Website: lowes
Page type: billing-address
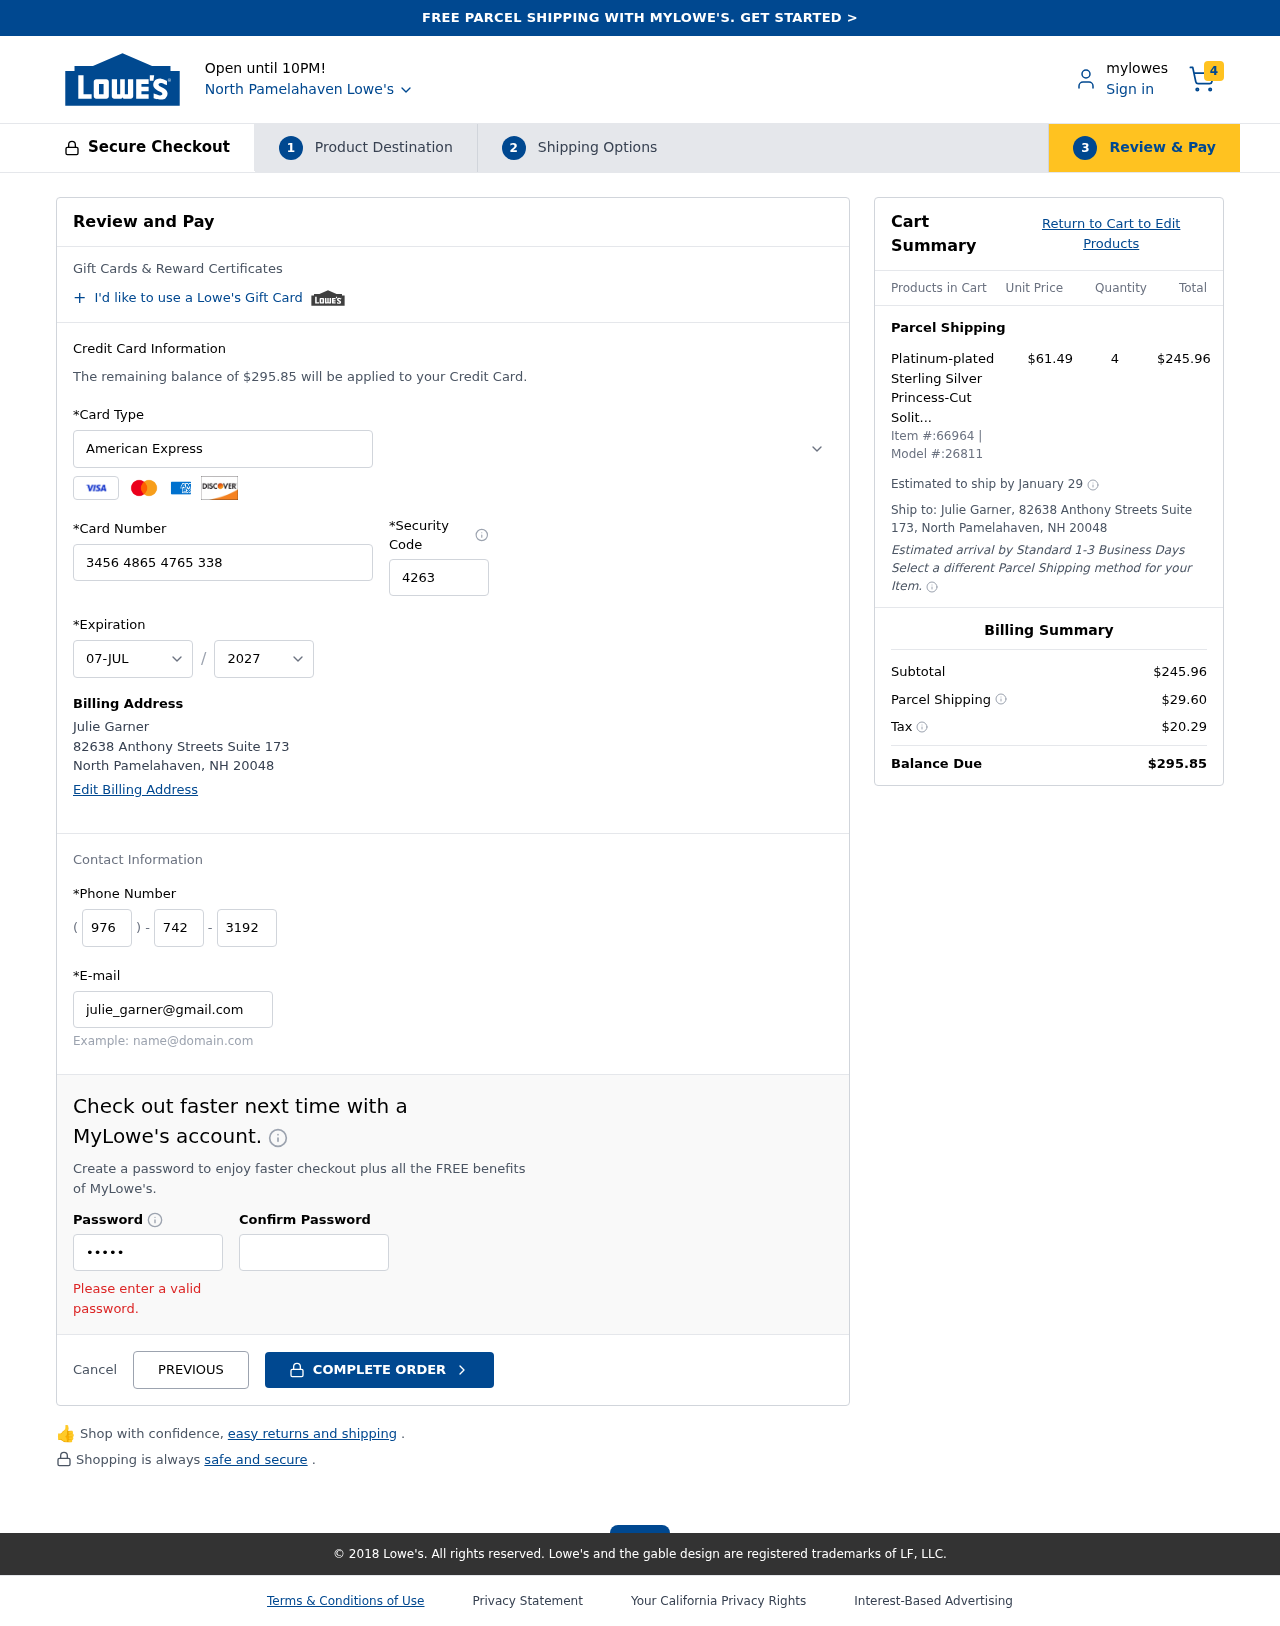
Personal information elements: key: PII_CARD_CVV
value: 4263
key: PII_CARD_EXPIRY_MONTH
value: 07
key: PII_CARD_EXPIRY_YEAR
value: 27
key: PII_CARD_NUMBER
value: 3456 4865 4765 338
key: PII_CARD_TYPE
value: American Express
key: PII_CITY
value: North Pamelahaven
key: PII_CITY_STATE_ZIP
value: North Pamelahaven, NH 20048
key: PII_EMAIL
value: julie_garner@gmail.com
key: PII_FULLNAME
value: Julie Garner
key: PII_PHONE_AREA
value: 976
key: PII_PHONE_PREFIX
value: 742
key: PII_PHONE_SUFFIX
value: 3192
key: PII_STREET
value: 82638 Anthony Streets Suite 173
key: PII_FULLNAME2
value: Julie Garner
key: PII_STATE_ABBR
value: NH
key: PII_POSTCODE
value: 20048
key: PII_POSTCODE_FULL
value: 20048
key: PII_CITY_STATE
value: North Pamelahaven, NH
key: PII_POSTCODE_NUMERIC
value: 20048
Product elements: key: PRODUCT1_NAME
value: Platinum-plated Sterling Silver Princess-Cut Solitaire Ring made with Swarovski Zirconia (3 cttw), S
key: PRODUCT1_PRICE
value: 61.49
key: PRODUCT1_QUANTITY
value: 4
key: PRODUCT_ITEM_NUMBER
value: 66964
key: PRODUCT_MODEL_NUMBER
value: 26811
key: PRODUCT1_LINE_TOTAL
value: $245.96
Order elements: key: ORDER_NUM_ITEMS
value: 4
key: ORDER_TOTAL
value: $295.85
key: ORDER_SHIPPING_DATE
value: January 29
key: ORDER_SUBTOTAL
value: $245.96
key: ORDER_SHIPPING_COST
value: $29.60
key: ORDER_TAX
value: $20.29